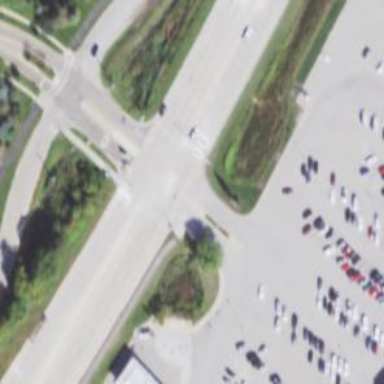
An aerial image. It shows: Zebra crossing on the road.